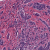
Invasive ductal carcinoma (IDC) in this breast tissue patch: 1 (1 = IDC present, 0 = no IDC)